Field crop: maize
Growth stage: 2
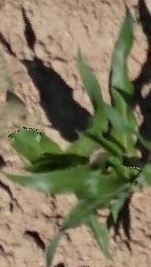
Species: maize